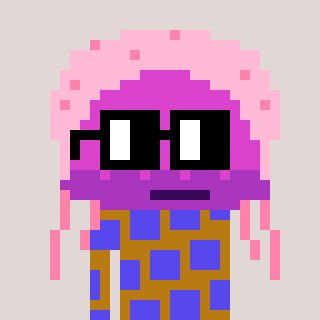
a pixel art character with square black glasses, a jellyfish-shaped head and a gold-colored body on a warm background